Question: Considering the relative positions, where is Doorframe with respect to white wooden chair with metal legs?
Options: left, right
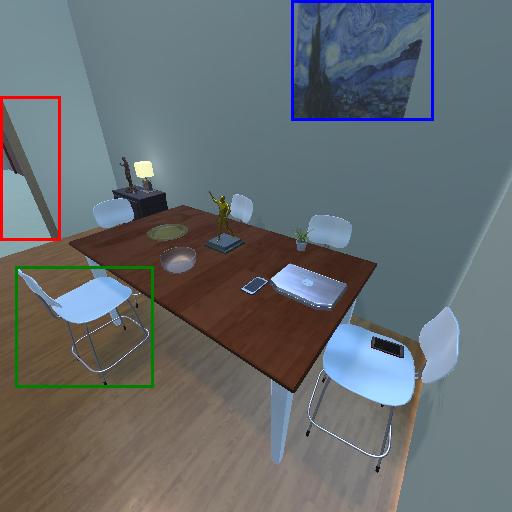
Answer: left